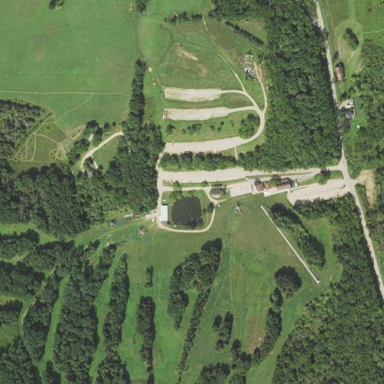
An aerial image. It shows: Winter sports area for skiing activities.